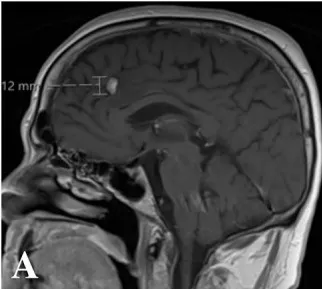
Magnetic resonance imaging pre- and post-treatment. (A,B) Pre-treatment imaging demonstrated an avidly enhancing 11 x 7 x 12 mm lesion along the mesial surface of the right frontal lobe within the cingulate sulcus with surrounding vasogenic edema.
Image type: radiology (mri)